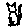
Label: cat